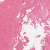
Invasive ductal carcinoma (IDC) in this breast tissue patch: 0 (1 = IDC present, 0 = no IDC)